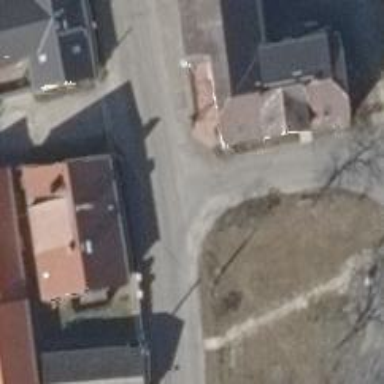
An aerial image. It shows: Paved residential road.